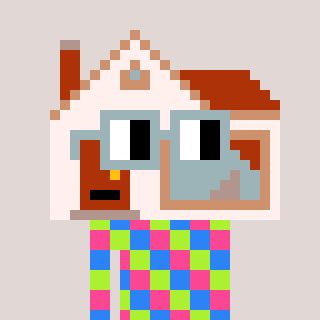
a pixel art character with square dark gray glasses, a house-shaped head and a peachy-colored body on a warm background